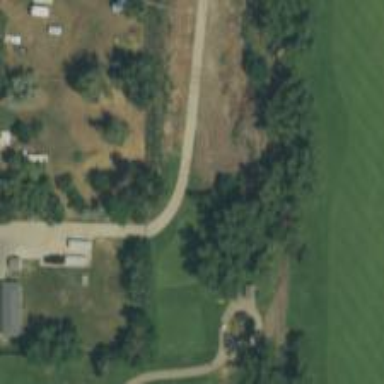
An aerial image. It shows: Service road noted as Golf Cart path.